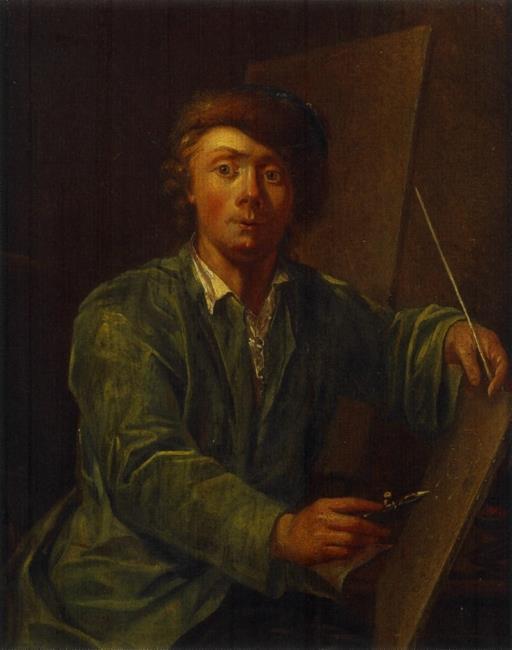
Title: Self portrait
Artist: Jacob Maurer
Earliest date: 1770
Latest date: 1770
Genre: painting
Iconography: Tobacco
Keywords: man's portrait, self-portrait, three-quarter length, head frontal, body facing right, sitting, facing front, drawing, chalk, pipe, mutche, panel, painting in the making (depicted), easel